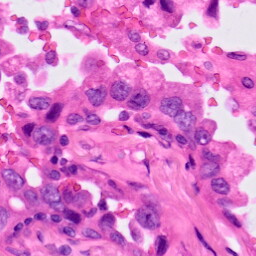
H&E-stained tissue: Lung